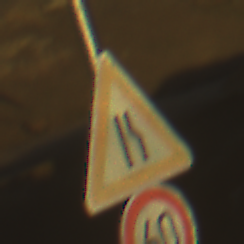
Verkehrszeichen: EinseitigVerengteFahrbahnRechts
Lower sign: Geschwindigkeit60
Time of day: SunriseSunset
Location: Outdoor (Nature)
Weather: Clear
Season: NotSpecified
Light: Natural